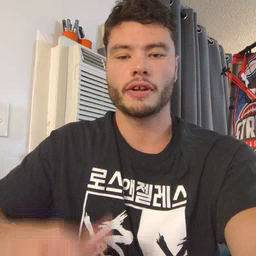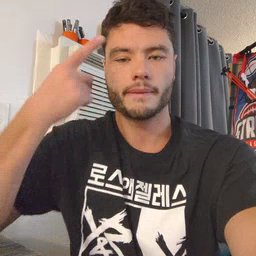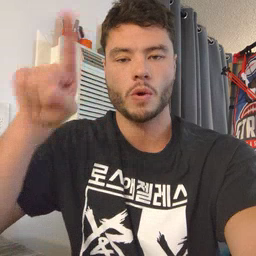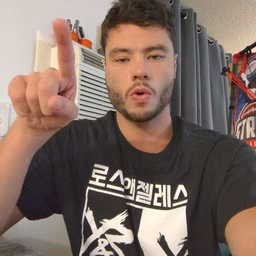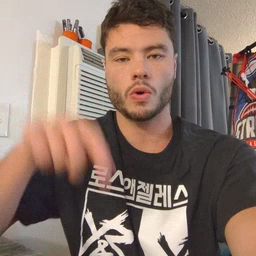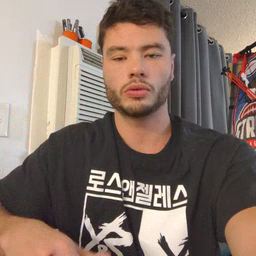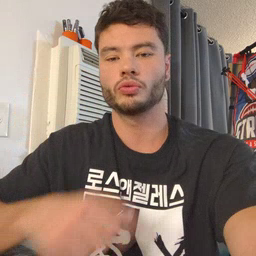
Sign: for